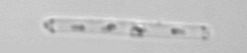
Label: Cerataulina_pelagica